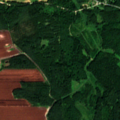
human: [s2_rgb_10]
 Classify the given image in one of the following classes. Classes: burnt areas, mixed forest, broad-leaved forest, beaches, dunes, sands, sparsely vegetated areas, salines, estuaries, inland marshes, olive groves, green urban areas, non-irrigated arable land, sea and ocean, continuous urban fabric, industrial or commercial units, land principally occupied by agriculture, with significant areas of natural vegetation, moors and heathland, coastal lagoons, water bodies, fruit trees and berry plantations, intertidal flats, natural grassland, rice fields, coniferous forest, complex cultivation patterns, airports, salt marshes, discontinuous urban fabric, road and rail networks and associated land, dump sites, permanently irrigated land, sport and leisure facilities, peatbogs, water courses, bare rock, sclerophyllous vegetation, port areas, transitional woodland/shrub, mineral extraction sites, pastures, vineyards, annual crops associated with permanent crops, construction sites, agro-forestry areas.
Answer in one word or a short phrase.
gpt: non-irrigated arable land, land principally occupied by agriculture, with significant areas of natural vegetation, coniferous forest, mixed forest, transitional woodland/shrub, peatbogs